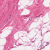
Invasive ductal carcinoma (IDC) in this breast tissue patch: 0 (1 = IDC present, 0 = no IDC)